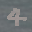
Label: 4